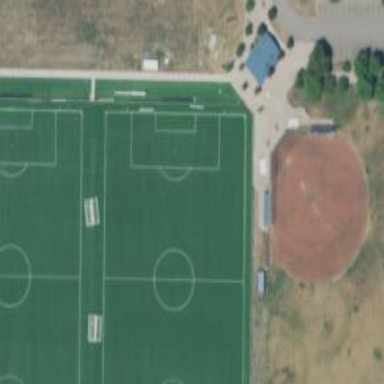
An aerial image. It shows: Soccer pitch for leisureland activities.